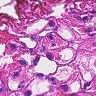
Metastatic tissue present: no